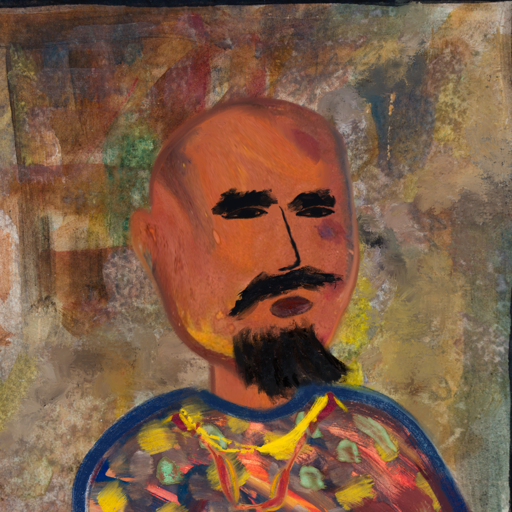
Background: Mosgoul, Head And Neck Side: Mother_And_Son_Son, Face Side: Mosgoul, Bust: Mother_And_Son_Mother, Hair Side: Blank, Head Accessory: Blank, Second Necklace: Gypsy_Mother_1, Necklace: Irani_1, Baby: Blank